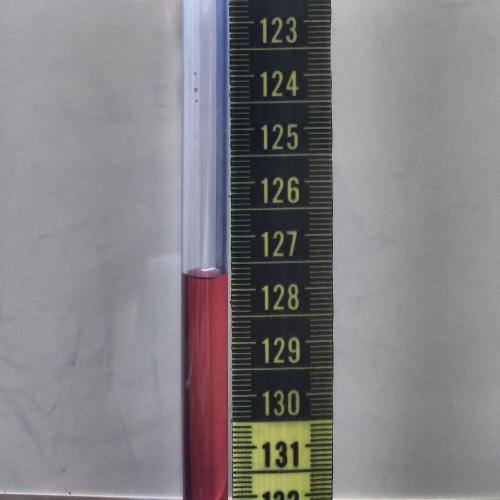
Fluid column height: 127.7 cm